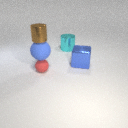
large blue rubber sphere above small red rubber sphere